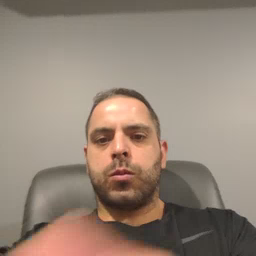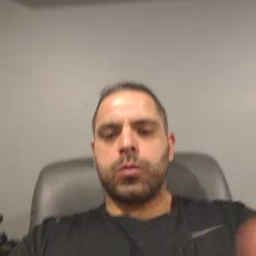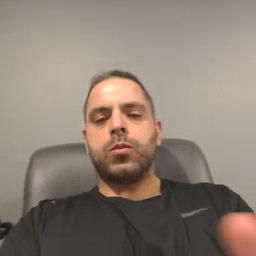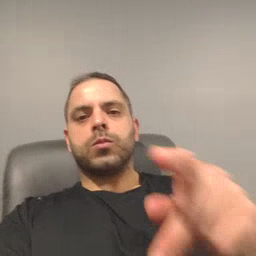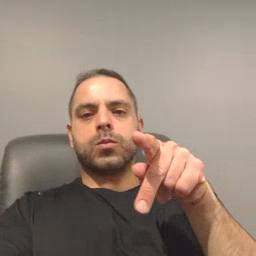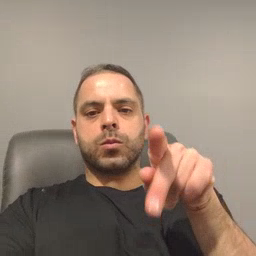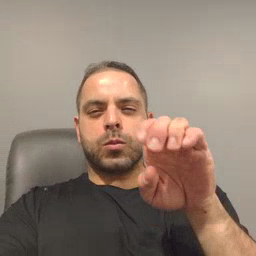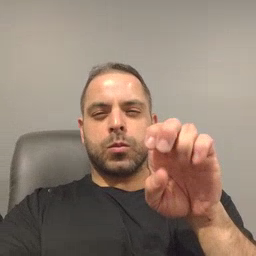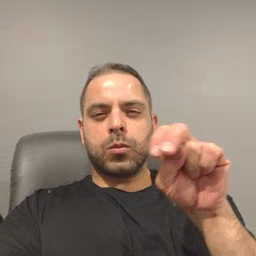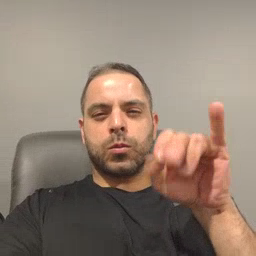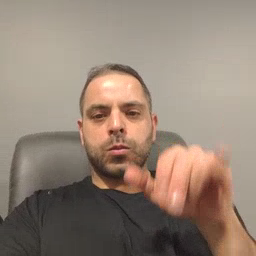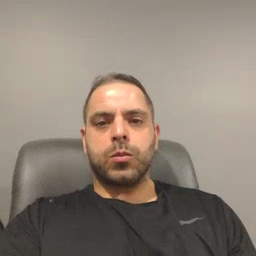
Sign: penny